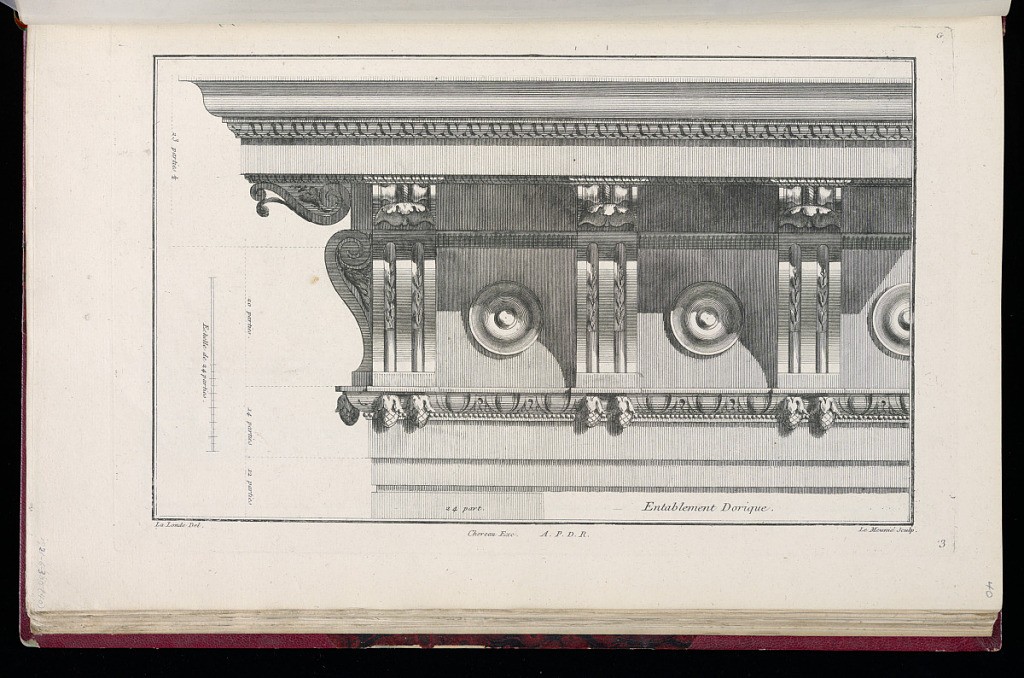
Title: Entablement Dorique
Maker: Richard de Lalonde, French, active 1780–96
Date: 1785-1788
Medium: Etching on off-white laid paper
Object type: Print
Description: Design for a Doric entablature. The cornice features a band of lamb tongue; the frieze has three engaged, scrolling triglyphs with leaf detailing, and recessed panels with circles in the metopes; the architrave is carved with egg and dart and bead bands, and has hanging pinecones. There are a series of measurements for the entablature printed on the left side of the plate with a scale bar of "24 parties." The plate is signed and numbered.